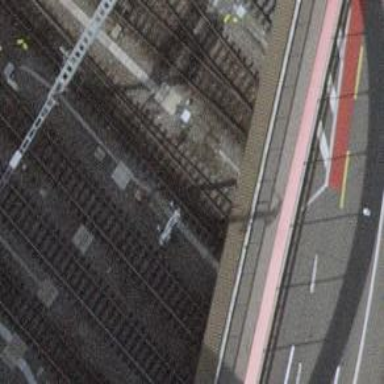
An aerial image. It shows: Railway siding with one electrified track and contact line for powering the train.